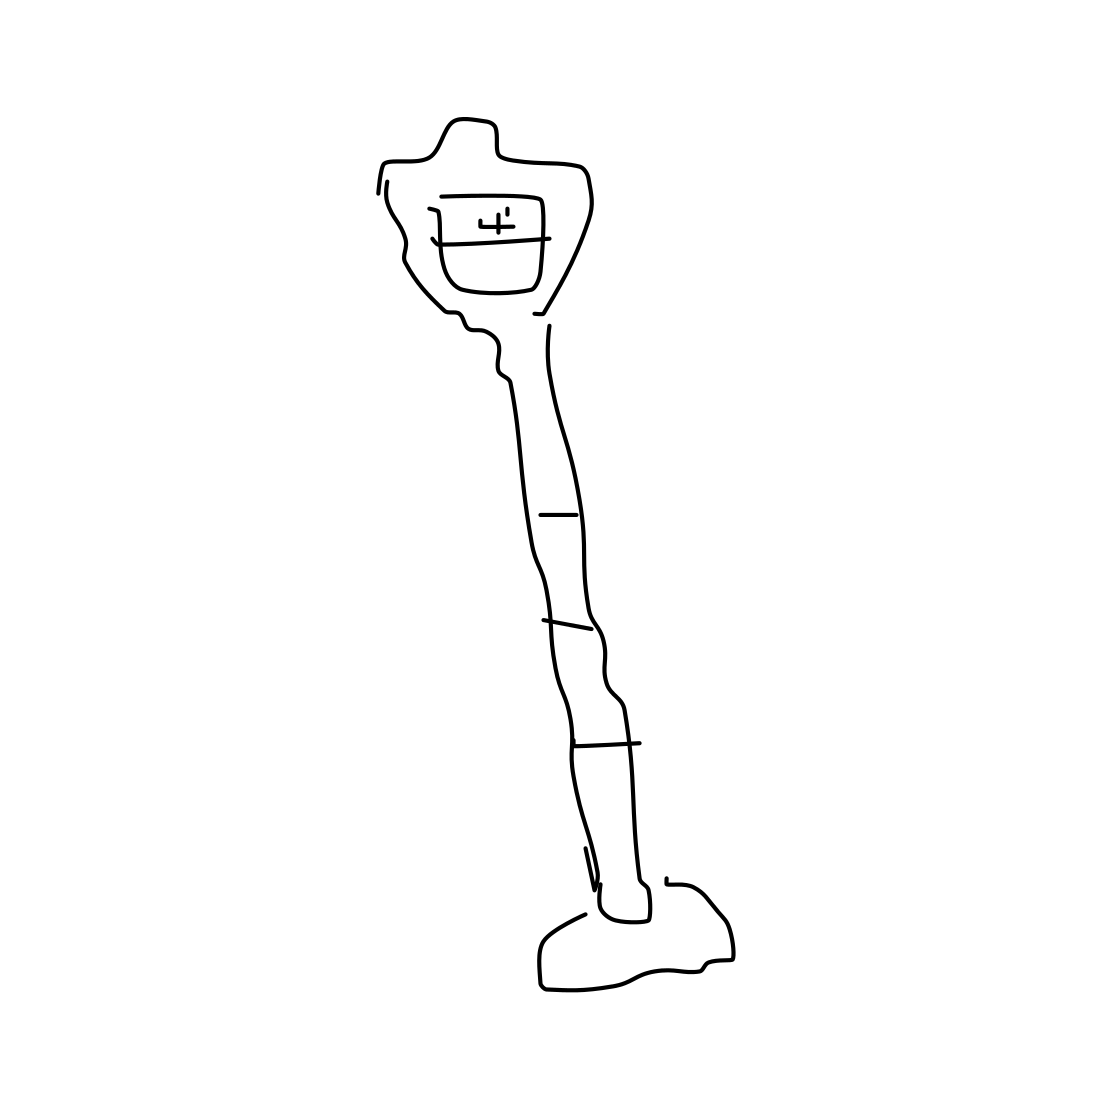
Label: parking meter